The image is a continuous-wavelet scalogram (time versus scale) of a rotating-machine vibration signal. Determine the machine's mechanical condition. Answer with exactly one of: normal, misalignment, unbalance, looseness.
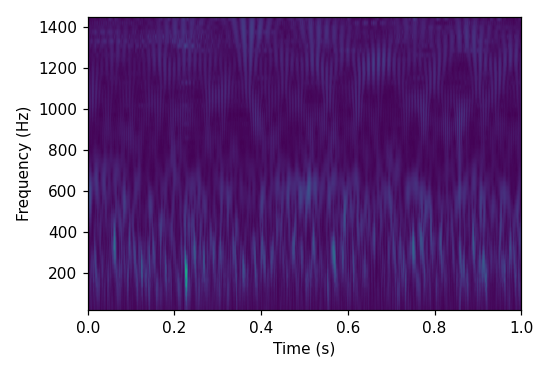
Answer: normal